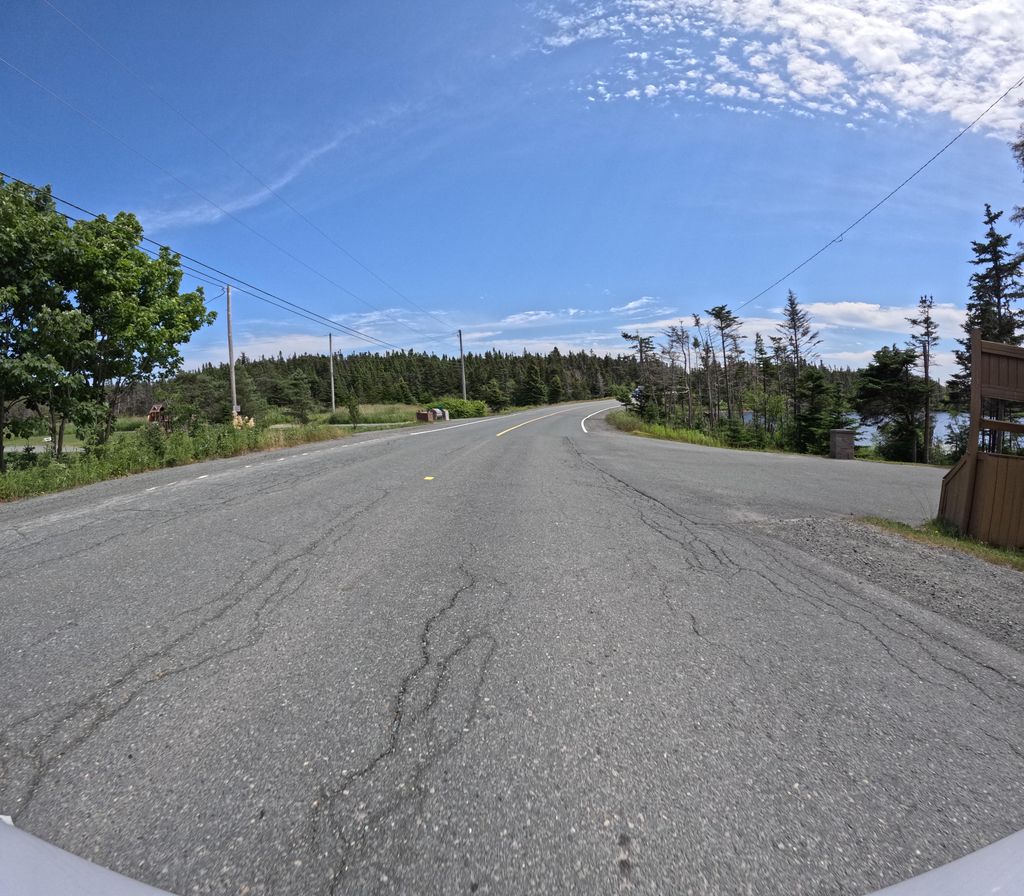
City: st_johns